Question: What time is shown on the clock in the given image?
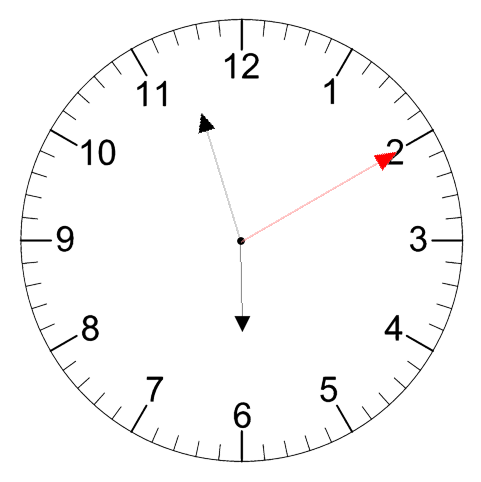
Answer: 05:57:10